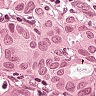
Metastatic tissue present: yes